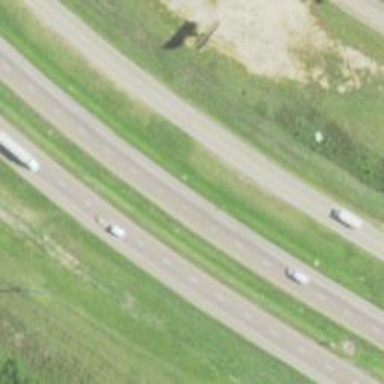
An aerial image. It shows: This image shows trunk highway that functions as expressway.